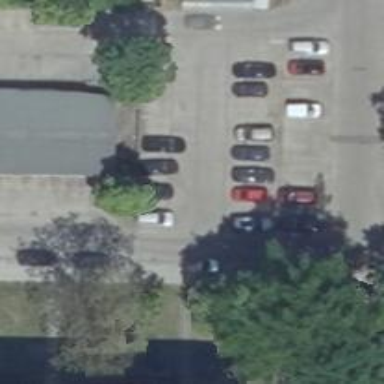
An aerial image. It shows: Concrete parking aisle designated as service road.